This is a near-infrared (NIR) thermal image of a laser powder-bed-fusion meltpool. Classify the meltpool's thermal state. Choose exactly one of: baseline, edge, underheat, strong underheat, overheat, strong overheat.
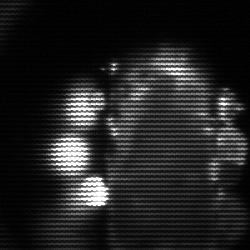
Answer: strong underheat